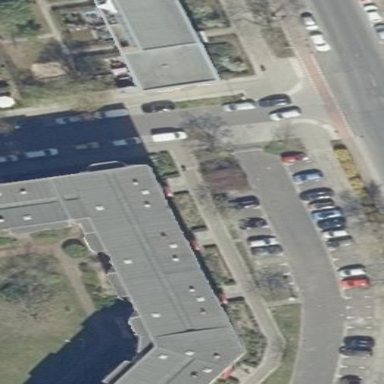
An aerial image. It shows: Apartment building with flat roof.